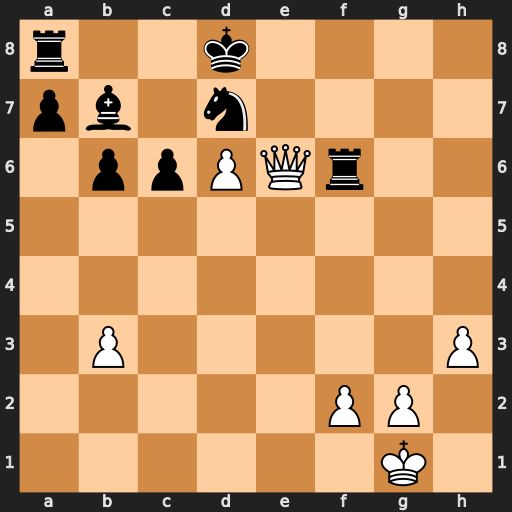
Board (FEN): r2k4/pb1n4/1ppPQr2/8/8/1P5P/5PP1/6K1
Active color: w
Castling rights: -
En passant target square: -
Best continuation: Qe7+ Kc8 Qe8#